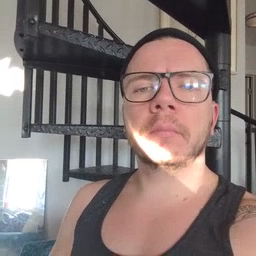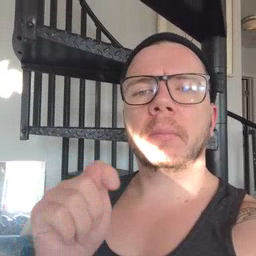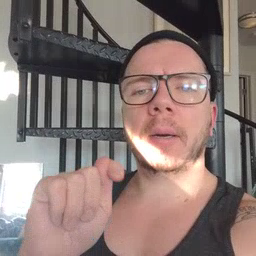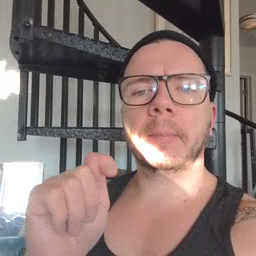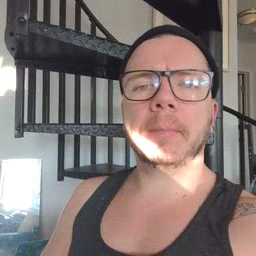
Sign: potty